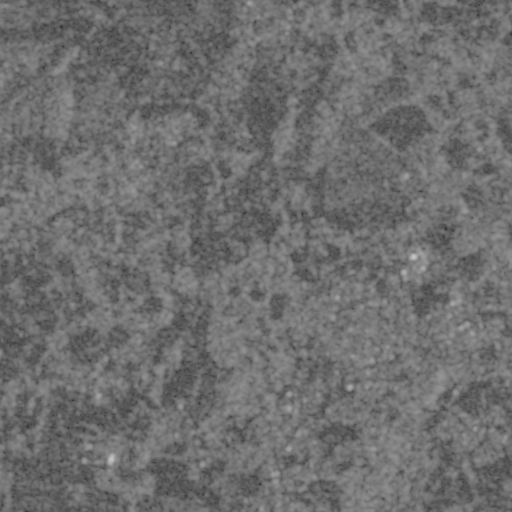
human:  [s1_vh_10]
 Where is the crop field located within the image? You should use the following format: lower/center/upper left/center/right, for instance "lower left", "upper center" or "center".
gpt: The crop field is located in the upper right of the image.
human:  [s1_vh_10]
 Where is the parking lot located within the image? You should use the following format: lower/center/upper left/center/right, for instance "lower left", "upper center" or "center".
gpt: The parking lot is located in the center right of the image.
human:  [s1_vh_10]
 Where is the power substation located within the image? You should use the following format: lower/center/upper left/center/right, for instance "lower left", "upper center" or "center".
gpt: The power substation is located in the lower right of the image.
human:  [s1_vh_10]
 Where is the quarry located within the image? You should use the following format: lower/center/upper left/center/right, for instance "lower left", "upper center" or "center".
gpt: The quarry is located in the upper right of the image.
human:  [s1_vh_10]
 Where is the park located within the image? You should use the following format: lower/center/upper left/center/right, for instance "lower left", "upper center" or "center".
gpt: There is no park in the image.

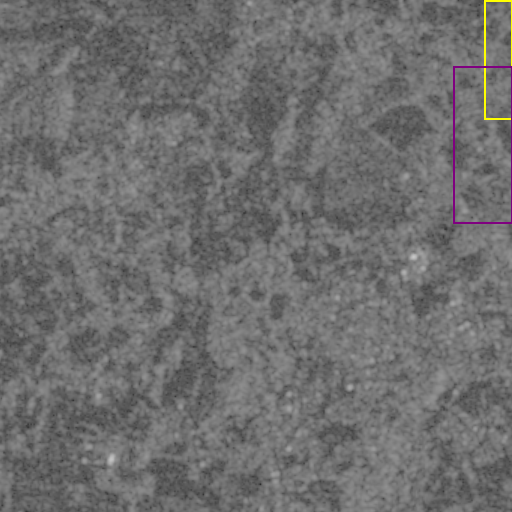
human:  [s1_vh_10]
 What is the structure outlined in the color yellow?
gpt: The structure outlined in yellow is a crop field.
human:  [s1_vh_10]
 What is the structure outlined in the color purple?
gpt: The structure outlined in purple is a quarry.
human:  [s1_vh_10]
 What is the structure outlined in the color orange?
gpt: There is no orange outline.